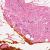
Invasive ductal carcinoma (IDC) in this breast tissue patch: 0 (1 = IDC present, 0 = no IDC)